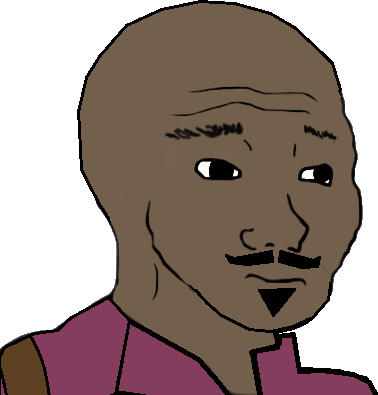
Label: 5_Blackjak